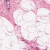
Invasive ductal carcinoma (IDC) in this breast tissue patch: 0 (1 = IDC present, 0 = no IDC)